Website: lowes
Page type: billing-address
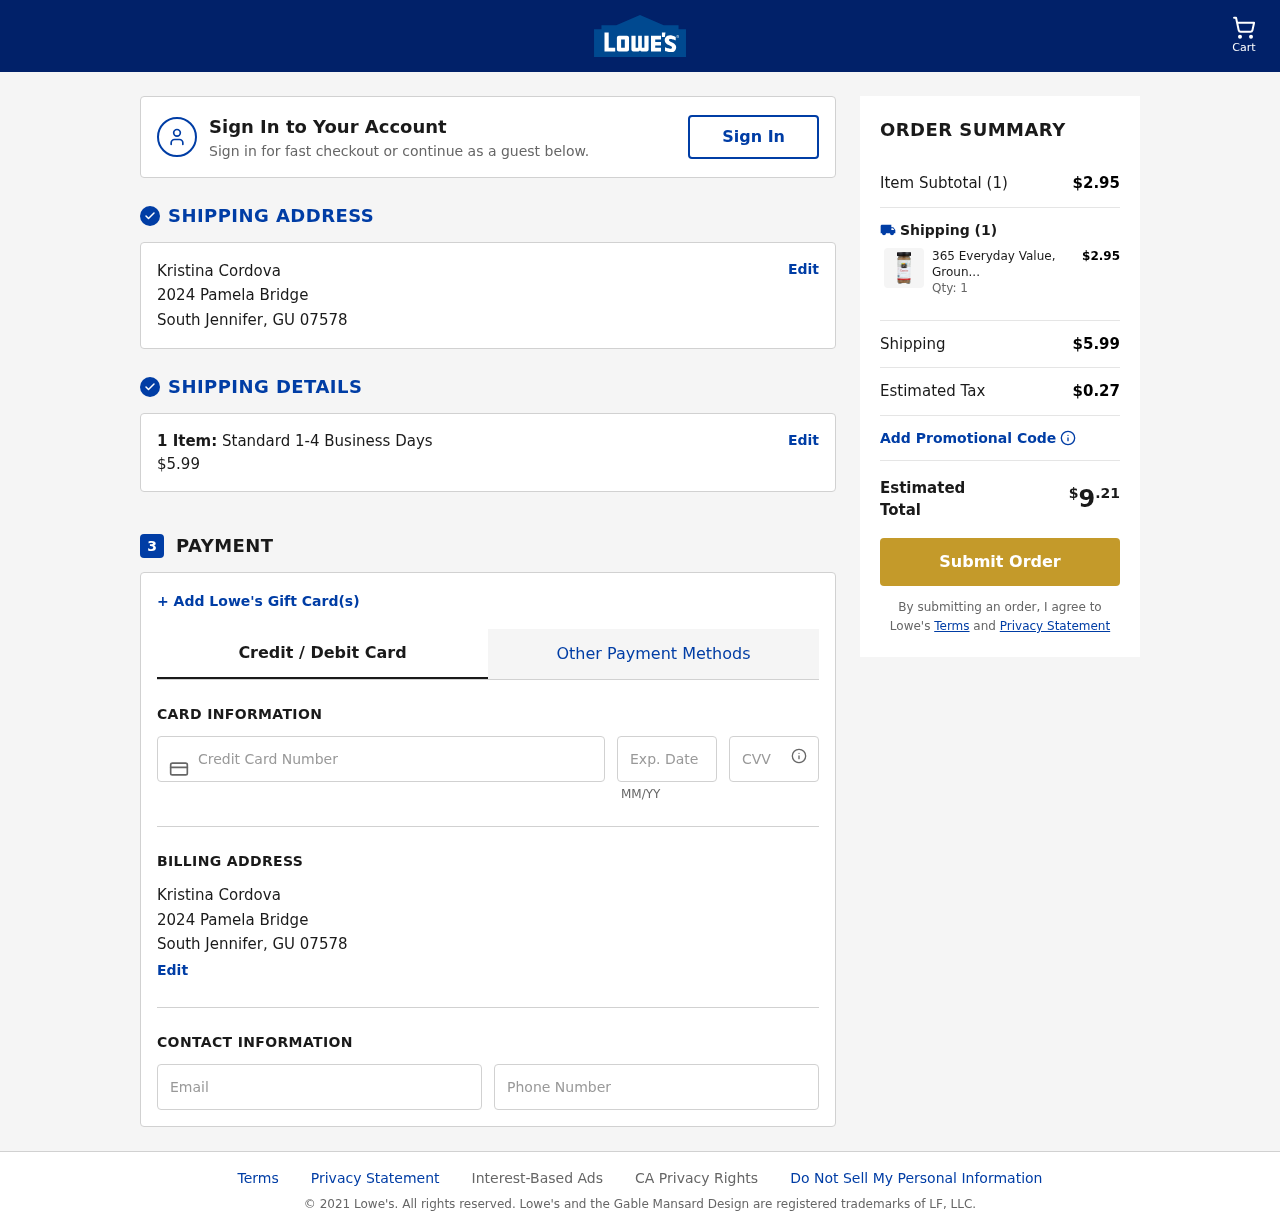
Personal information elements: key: PII_CARD_CVV
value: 008
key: PII_CARD_EXPIRY
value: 12/27
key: PII_CARD_NUMBER
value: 4114 3626 3173 8555
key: PII_CITY
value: South Jennifer
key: PII_EMAIL
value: kristina.cordova@hotmail.com
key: PII_FULLNAME
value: Kristina Cordova
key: PII_PHONE
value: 6612525447
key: PII_POSTCODE
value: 07578
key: PII_STATE_ABBR
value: GU
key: PII_STREET
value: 2024 Pamela Bridge
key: PII_FULLNAME2
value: Kristina Cordova
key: PII_STREET2
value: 2024 Pamela Bridge
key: PII_CITY2
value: South Jennifer
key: PII_STATE_ABBR2
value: GU
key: PII_POSTCODE2
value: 07578
Product elements: key: PRODUCT1_NAME
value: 365 Everyday Value, Ground Cumin, 1.52 oz
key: PRODUCT1_PRICE
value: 2.95
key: PRODUCT1_QUANTITY
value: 1
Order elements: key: ORDER_NUM_ITEMS
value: Cart
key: ORDER_NUM_ITEMS
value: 1 Item:
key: ORDER_NUM_ITEMS
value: Item Subtotal (1)
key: ORDER_SHIPPING_COST
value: $5.99
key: ORDER_SUBTOTAL
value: $2.95
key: ORDER_TAX
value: $0.27
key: ORDER_TOTAL
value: $9.21